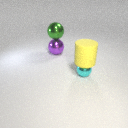
small cyan metal sphere below large yellow rubber cylinder